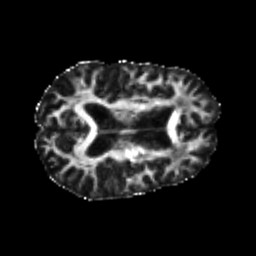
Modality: FA
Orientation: axial
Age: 22
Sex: male
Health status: healthy
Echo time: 0.074 s